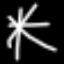
Label: diamond